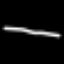
Label: line